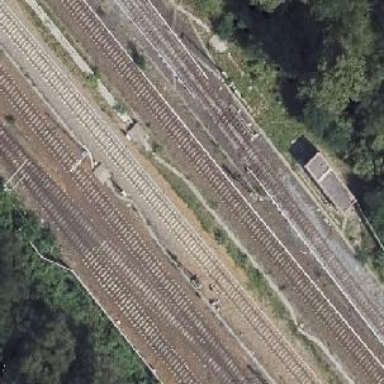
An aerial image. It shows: Railway signal.